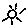
Label: sun